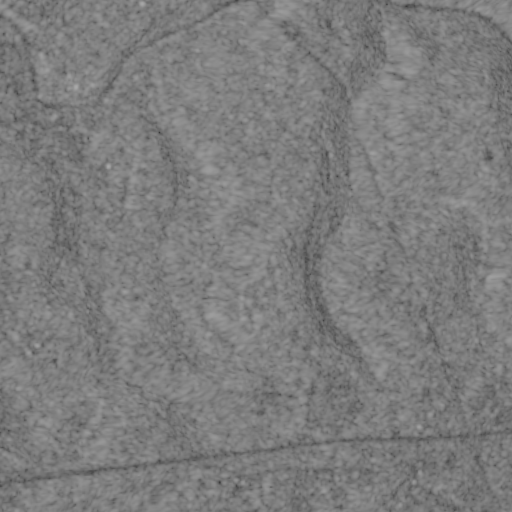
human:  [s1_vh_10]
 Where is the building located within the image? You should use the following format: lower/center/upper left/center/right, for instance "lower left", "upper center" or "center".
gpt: The building is located in the left of the image.
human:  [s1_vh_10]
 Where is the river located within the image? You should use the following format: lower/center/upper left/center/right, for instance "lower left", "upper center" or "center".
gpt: The river is located in the upper of the image.
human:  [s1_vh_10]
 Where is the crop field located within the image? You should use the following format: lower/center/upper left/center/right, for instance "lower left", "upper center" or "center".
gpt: There is no crop field in the image.

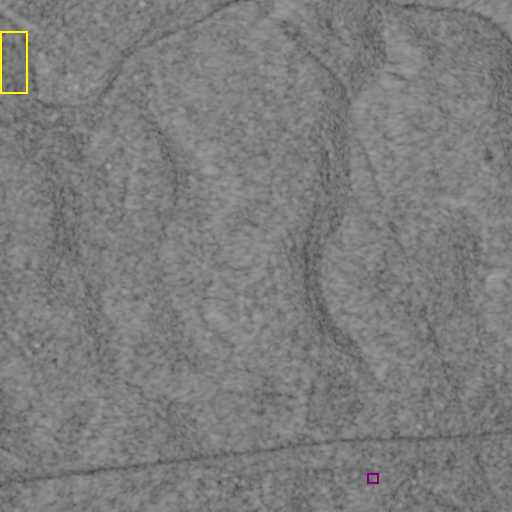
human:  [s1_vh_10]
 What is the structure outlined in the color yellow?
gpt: The structure outlined in yellow is a park.
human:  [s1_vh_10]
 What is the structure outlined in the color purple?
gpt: The structure outlined in purple is a building.
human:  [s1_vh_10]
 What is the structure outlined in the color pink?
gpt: There is no pink outline.